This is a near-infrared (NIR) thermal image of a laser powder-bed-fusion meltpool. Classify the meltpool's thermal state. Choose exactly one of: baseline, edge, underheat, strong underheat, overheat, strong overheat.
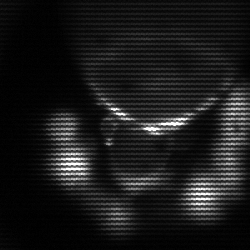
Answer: edge